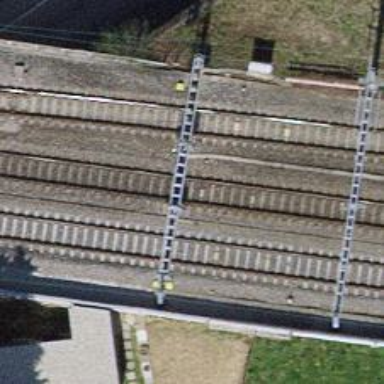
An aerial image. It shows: Railway signal.